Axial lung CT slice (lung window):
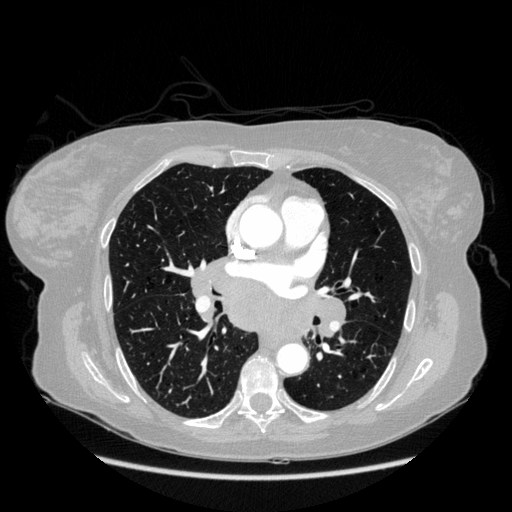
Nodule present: no